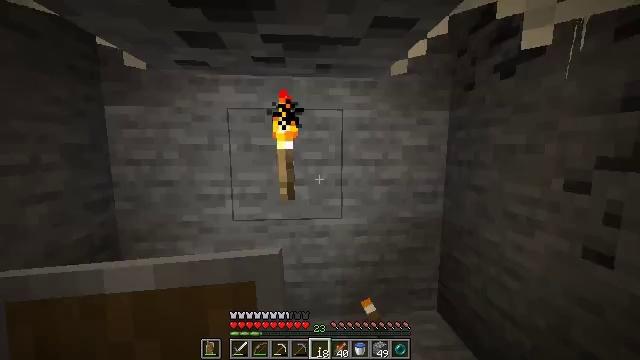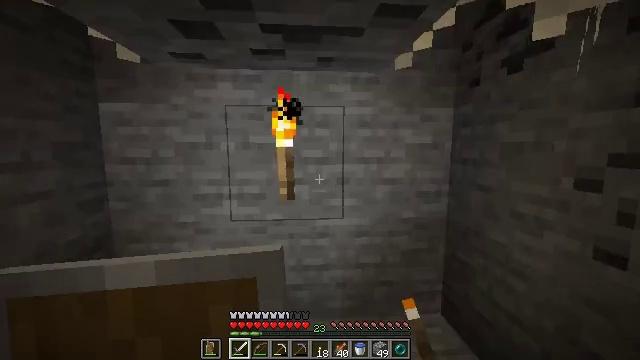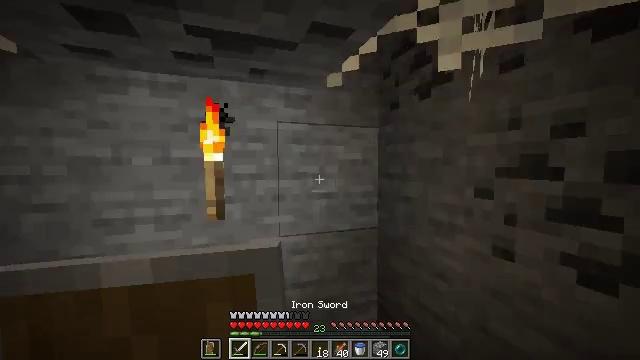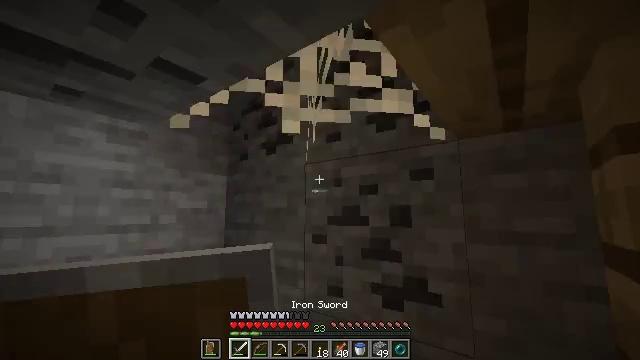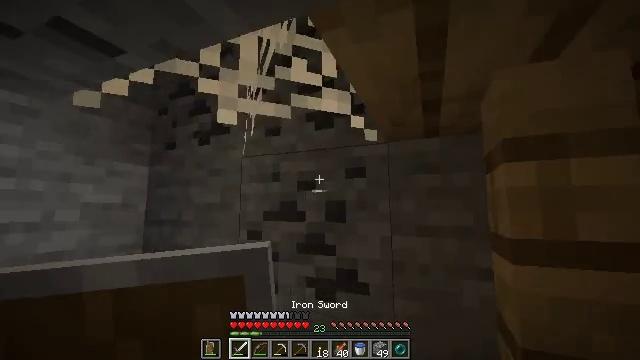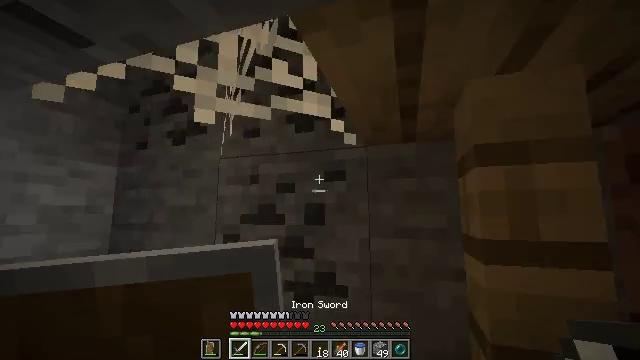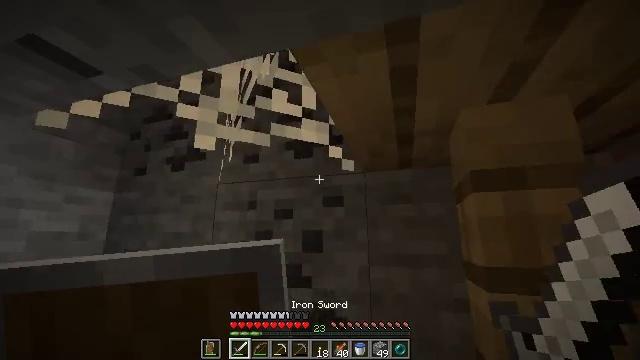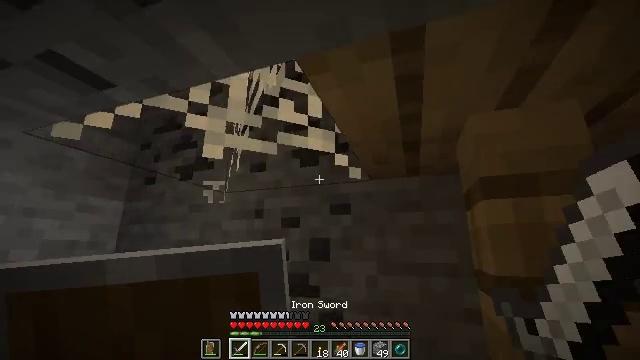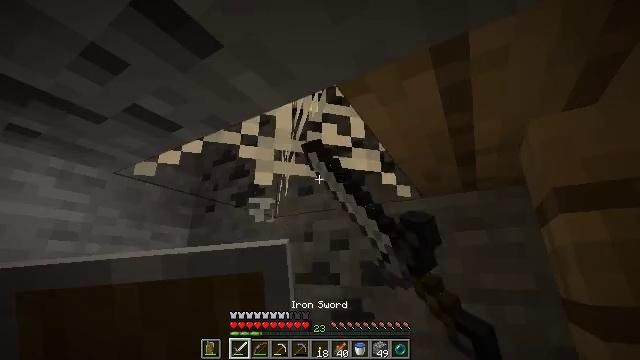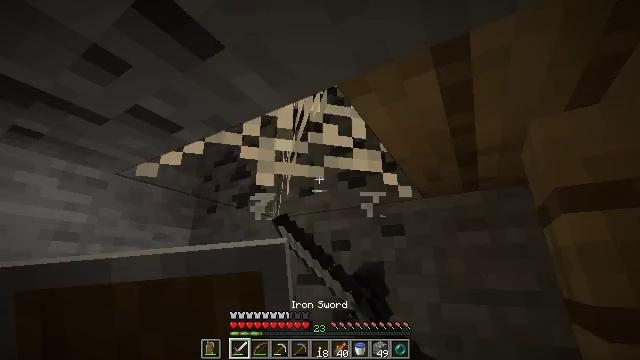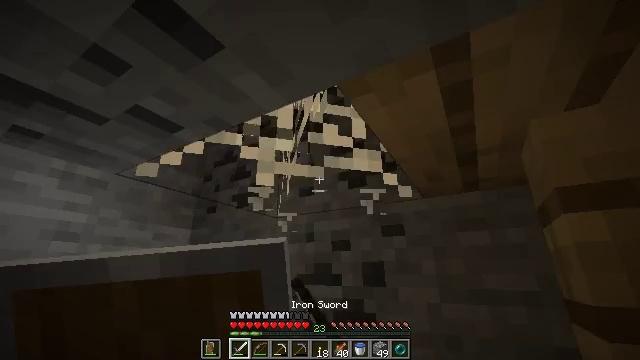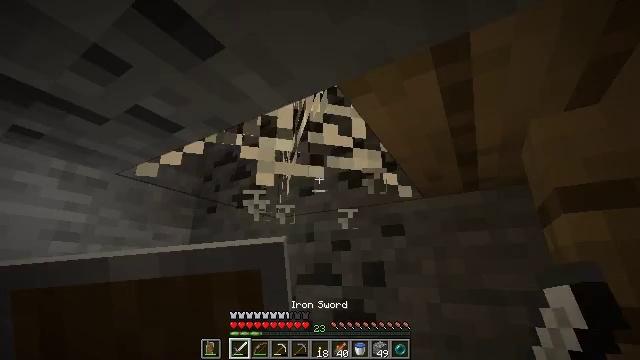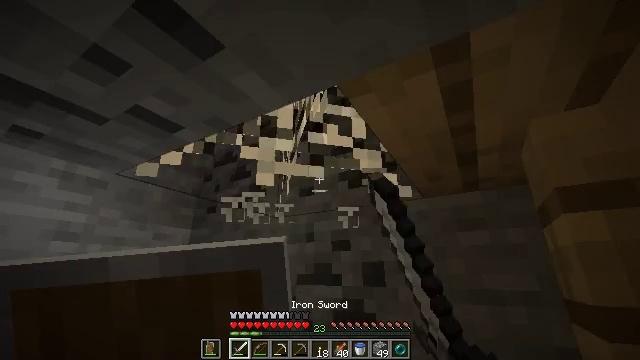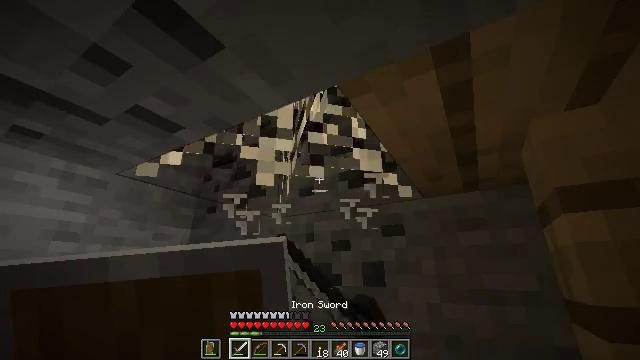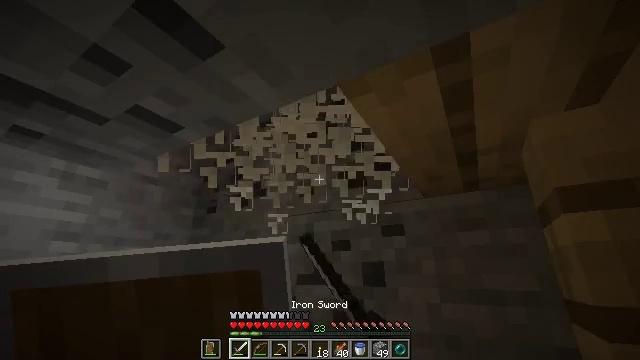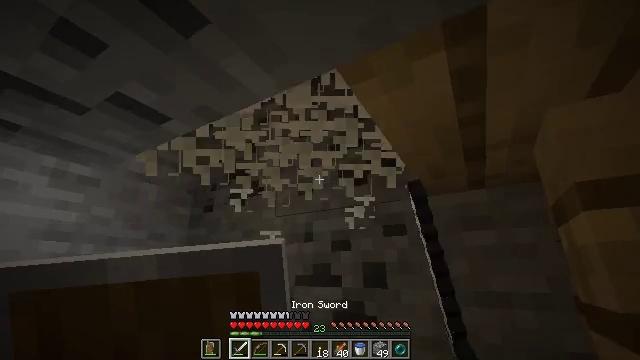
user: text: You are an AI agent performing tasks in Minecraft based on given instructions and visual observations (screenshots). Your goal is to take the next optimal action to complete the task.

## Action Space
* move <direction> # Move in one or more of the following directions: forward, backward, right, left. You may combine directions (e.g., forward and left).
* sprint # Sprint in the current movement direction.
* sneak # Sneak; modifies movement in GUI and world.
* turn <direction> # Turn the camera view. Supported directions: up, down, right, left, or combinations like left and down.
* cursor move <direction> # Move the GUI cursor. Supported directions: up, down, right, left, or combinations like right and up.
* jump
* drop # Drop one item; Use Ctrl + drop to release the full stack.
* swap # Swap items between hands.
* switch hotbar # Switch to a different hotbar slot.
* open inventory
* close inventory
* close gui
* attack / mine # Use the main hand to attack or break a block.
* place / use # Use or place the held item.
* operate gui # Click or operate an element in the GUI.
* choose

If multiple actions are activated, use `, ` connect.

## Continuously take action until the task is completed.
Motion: motion action
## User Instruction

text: Mine the cobweb to clear the path.
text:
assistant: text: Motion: switch to hotbar 1
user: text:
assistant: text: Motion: turn right and up, switch to hotbar 1
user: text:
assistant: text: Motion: turn right and up
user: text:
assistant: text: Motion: turn right
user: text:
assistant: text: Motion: turn right
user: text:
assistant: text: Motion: turn up
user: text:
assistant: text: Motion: turn left and up, attack / mine
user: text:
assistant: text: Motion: turn left and up, attack / mine
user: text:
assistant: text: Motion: attack / mine
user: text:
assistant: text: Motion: attack / mine
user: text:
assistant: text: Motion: attack / mine
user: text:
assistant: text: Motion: attack / mine
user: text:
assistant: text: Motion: attack / mine
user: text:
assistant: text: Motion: attack / mine
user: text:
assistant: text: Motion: move forward, attack / mine
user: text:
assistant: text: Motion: move forward and move left, attack / mine
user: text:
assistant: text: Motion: move forward and move left, turn left, attack / mine
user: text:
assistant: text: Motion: move forward and move left, turn up, attack / mine
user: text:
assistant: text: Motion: turn right and up, attack / mine
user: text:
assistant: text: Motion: turn right and up, attack / mine
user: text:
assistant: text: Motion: attack / mine
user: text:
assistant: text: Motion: attack / mine
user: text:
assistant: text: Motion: turn right and up
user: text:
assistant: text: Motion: move left, turn right
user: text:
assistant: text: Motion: move left, turn right and down
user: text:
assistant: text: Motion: move left, turn right and down
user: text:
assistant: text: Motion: move left, turn right
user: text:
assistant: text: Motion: move left, turn right and down
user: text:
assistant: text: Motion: move left, turn right and down
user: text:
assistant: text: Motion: move left, turn right and down